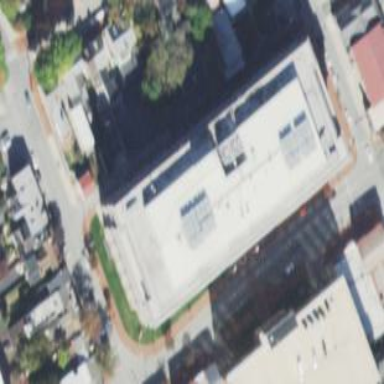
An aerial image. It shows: Courthouse building.